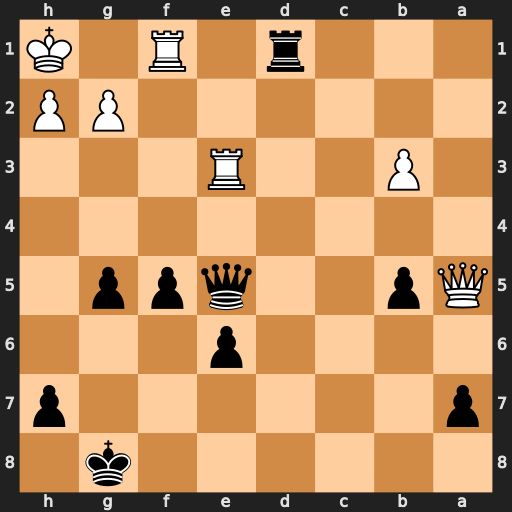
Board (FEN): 6k1/p6p/4p3/Qp2qpp1/8/1P2R3/6PP/3r1R1K
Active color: b
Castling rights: -
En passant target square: -
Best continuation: Rxf1#